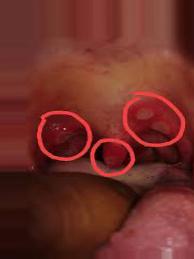
Condition: Mouth Ulcer